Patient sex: M
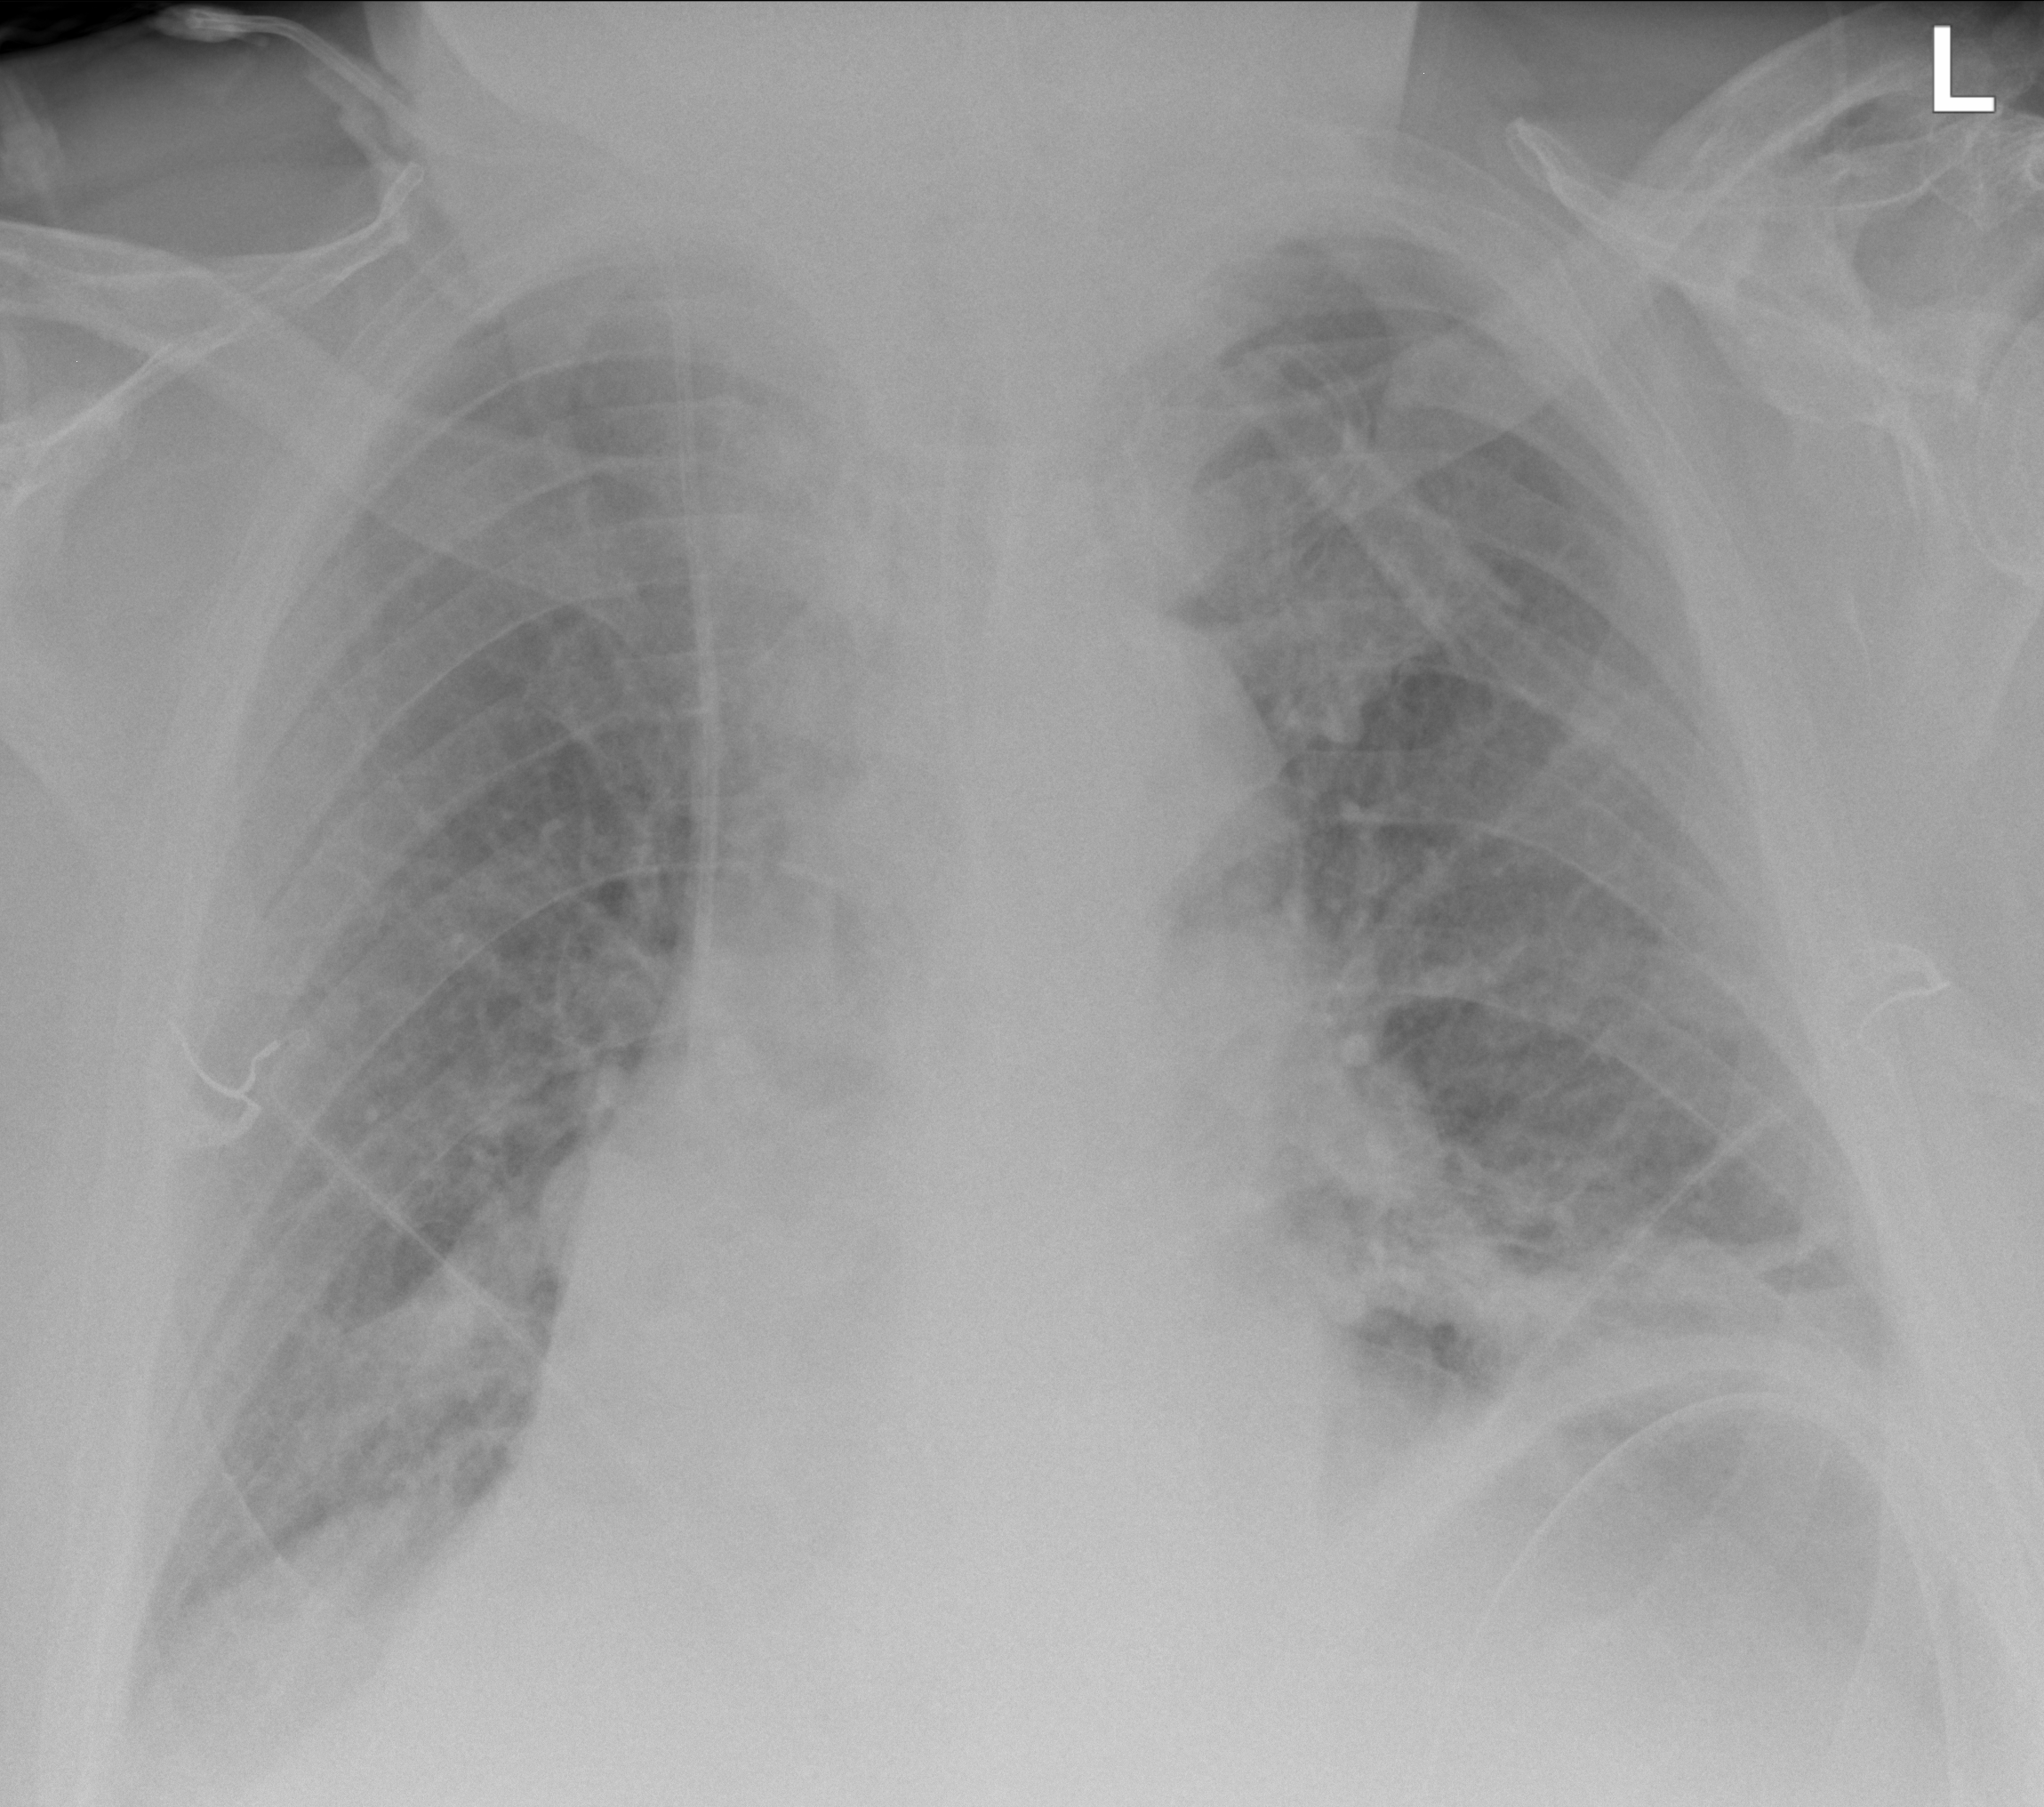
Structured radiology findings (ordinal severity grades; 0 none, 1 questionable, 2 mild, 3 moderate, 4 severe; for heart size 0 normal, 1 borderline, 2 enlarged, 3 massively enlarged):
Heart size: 2
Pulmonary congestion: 2
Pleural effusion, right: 2
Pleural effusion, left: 2
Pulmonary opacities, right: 2
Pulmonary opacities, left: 2
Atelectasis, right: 2
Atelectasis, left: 2